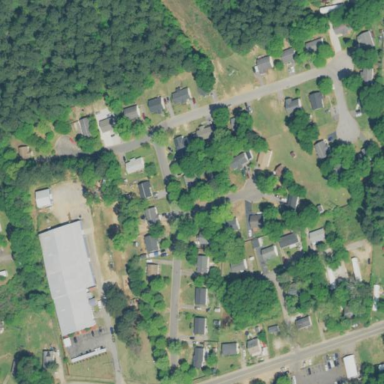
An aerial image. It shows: Residential area within neighborhood.